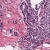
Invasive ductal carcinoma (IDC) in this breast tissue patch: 1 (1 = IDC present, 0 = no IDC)